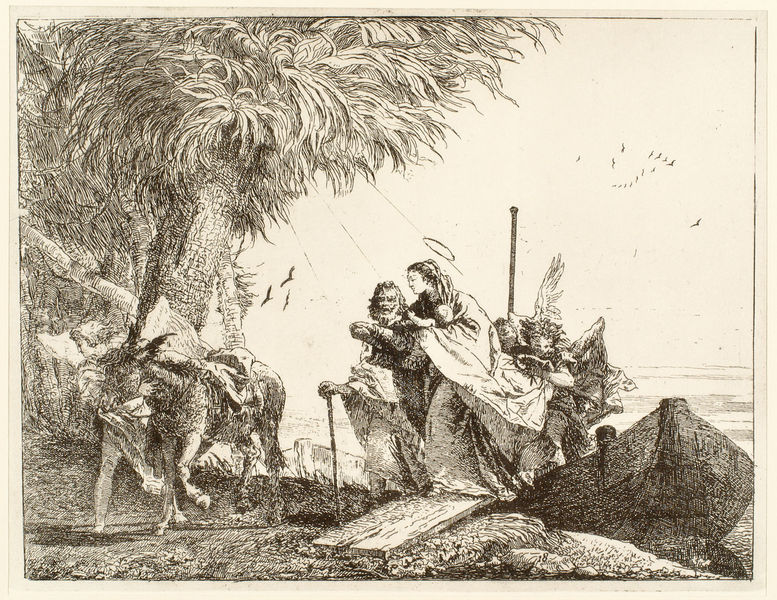
Titel: Die Flucht nach Ägypten
Künstler: Domenico Giovanni Tiepolo
Institution: Berlin, Kupferstichkabinett
Schlagwörter: baum, mann, meer, menschen, see, ufer, frau, schwarz, zeichnung, vögel, kind, boot, boote, esel, kahn, pferd, stock, engel, schiff, stab, mast, steg, flucht, druck, schwarzweiß, heiligenschein, christus, jesus, maria, josef, jesuskind, küte